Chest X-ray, PA view. Patient: 62 years old, sex M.
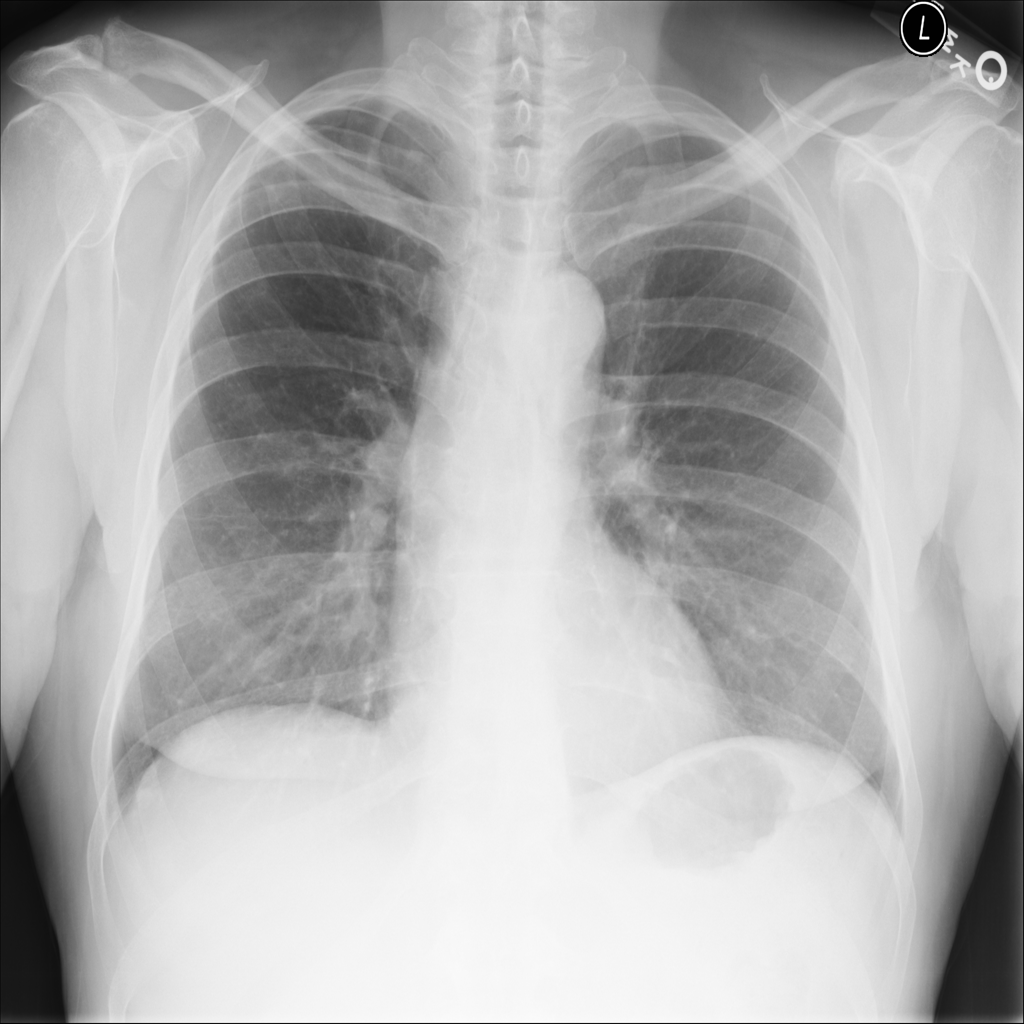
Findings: No Finding